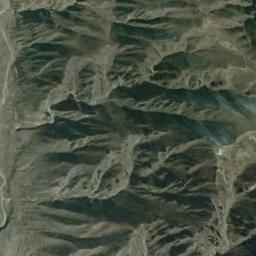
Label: mountain